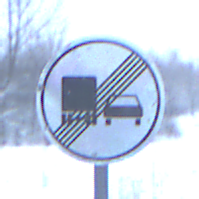
Verkehrszeichen: EndeUeberholverbotKraftfahrzeuge
Umgebung: Outdoor, Nature
Tageszeit: Midday
Wetter: Overcast
Licht: Natural
Jahreszeit: Winter
Kontrast: LowContrast